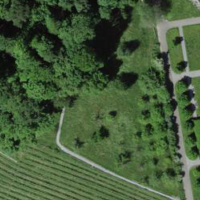
EUNIS habitat code: 53
Species observed at this site:
Gonocerus acuteangulatus
Andrena agilissima
Volucella zonaria
Eurydema oleracea
Lasiommata megera
Acronicta rumicis
Leucanthemum vulgare
Cephalanthera longifolia
Salvia pratensis
Graphosoma italicum
Phoenicurus phoenicurus
Anguis fragilis